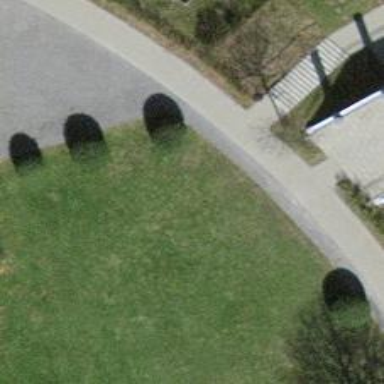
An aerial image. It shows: Set of steps on the road.